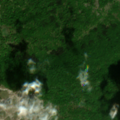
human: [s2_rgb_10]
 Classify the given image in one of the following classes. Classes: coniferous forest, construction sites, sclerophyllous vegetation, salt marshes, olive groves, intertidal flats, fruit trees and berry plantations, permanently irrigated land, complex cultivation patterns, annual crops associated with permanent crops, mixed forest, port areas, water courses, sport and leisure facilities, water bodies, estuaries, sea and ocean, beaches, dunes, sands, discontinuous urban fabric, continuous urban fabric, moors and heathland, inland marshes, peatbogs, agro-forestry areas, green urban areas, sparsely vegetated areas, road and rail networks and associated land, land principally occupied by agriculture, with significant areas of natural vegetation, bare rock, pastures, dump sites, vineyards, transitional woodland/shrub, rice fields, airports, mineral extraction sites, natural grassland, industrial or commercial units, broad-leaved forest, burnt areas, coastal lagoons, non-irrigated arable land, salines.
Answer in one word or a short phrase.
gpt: broad-leaved forest, natural grassland